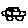
Label: car